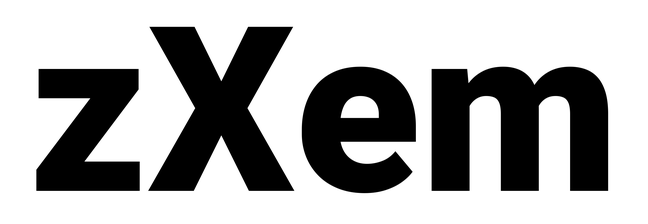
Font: Roboto_Black